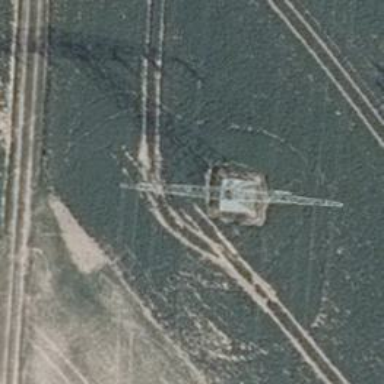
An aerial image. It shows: Power tower.